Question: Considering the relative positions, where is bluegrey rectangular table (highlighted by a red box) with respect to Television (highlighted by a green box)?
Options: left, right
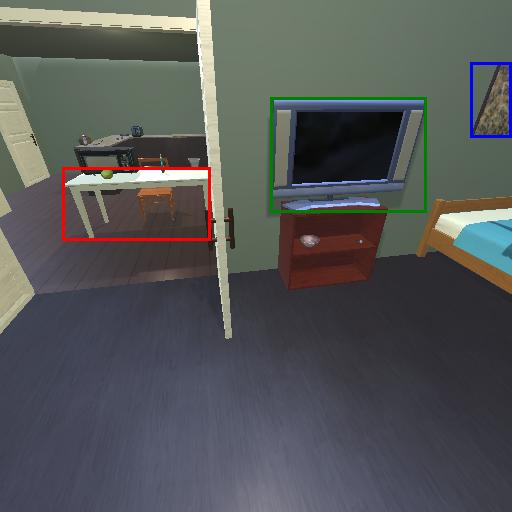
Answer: left